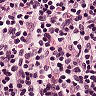
Metastatic tissue present: no